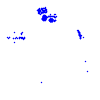
Particle: pion